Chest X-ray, AP view. Patient: 53 years old, sex M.
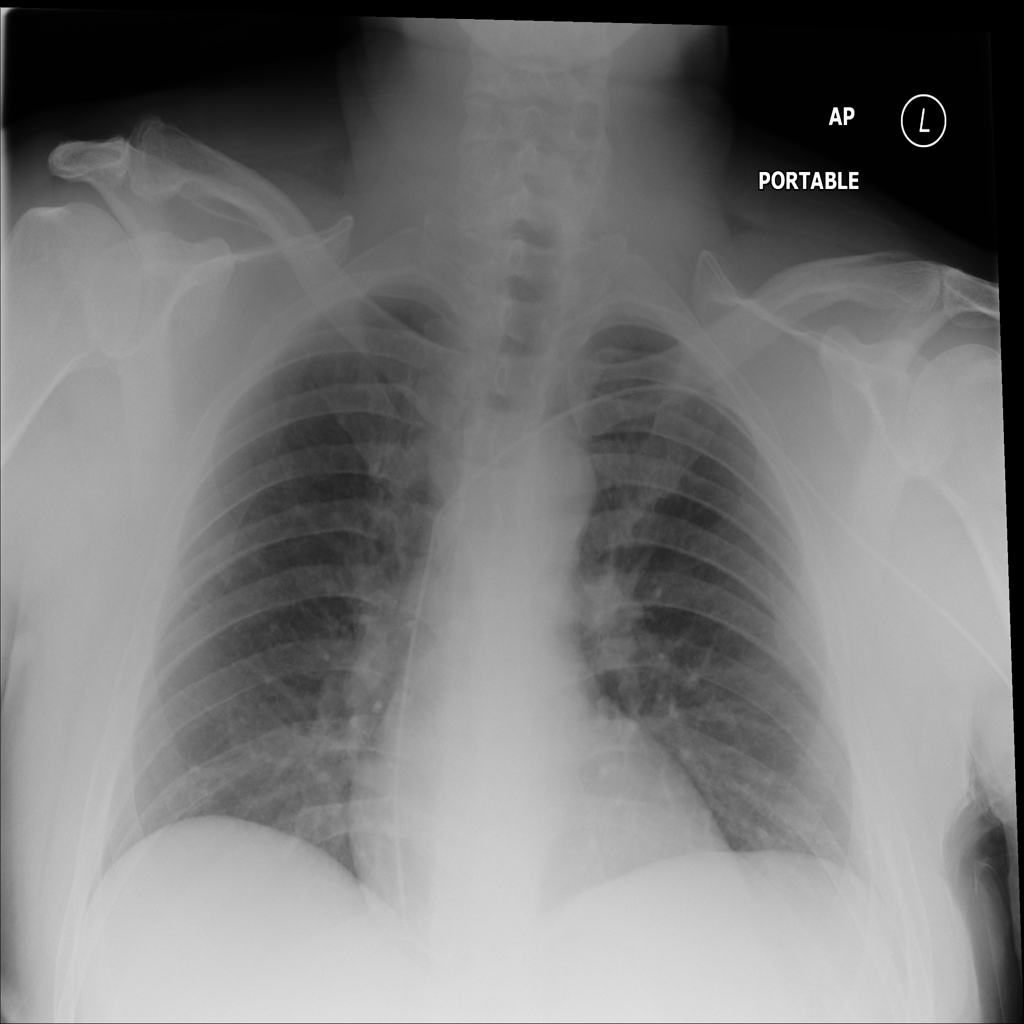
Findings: No Finding